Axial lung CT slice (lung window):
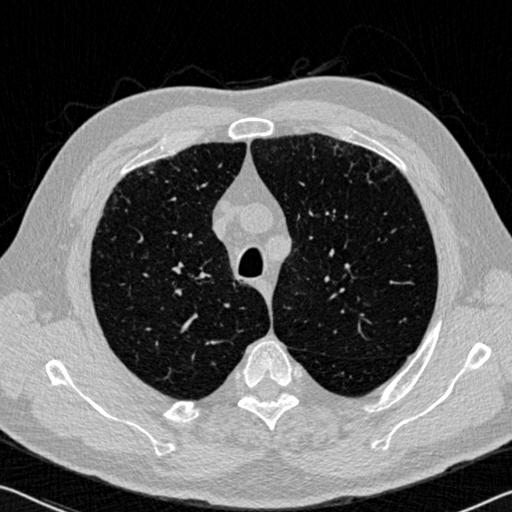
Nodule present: no